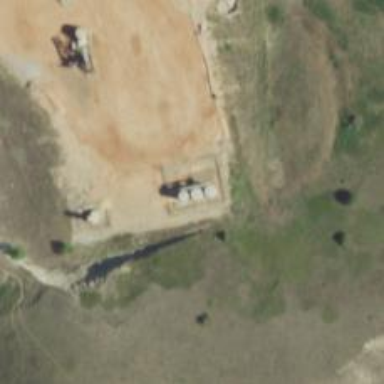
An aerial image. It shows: Storage tank that is man-made.